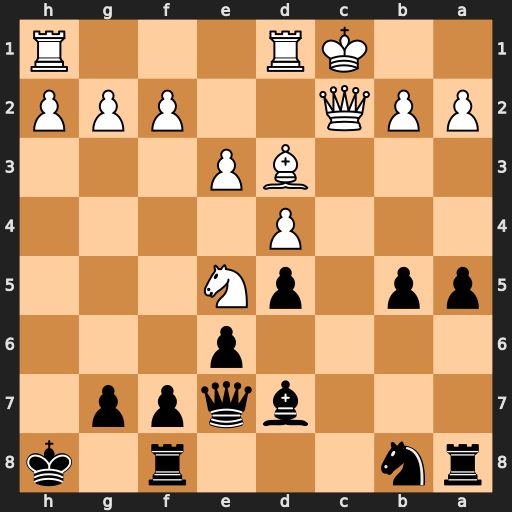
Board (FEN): rn3r1k/3bqpp1/4p3/pp1pN3/3P4/3BP3/PPQ2PPP/2KR3R
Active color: b
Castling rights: -
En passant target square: -
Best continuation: Rc8 Qxc8+ Bxc8